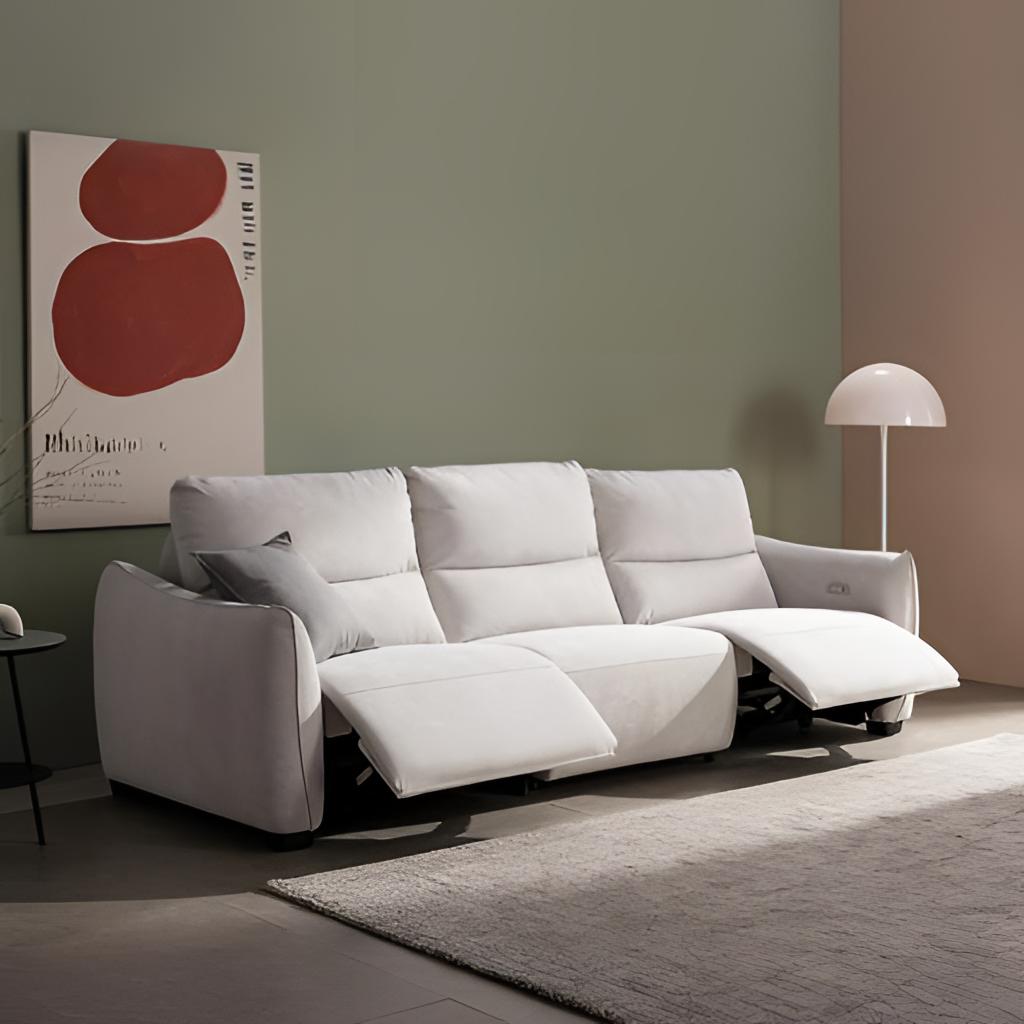
living room, gray fabric recliner sofa, paint wallpaper, with vertical two tone pattern, gray tile flooring, with large square pattern, modern